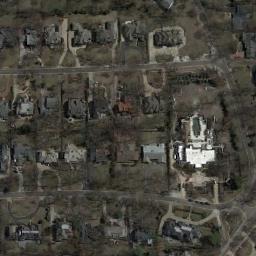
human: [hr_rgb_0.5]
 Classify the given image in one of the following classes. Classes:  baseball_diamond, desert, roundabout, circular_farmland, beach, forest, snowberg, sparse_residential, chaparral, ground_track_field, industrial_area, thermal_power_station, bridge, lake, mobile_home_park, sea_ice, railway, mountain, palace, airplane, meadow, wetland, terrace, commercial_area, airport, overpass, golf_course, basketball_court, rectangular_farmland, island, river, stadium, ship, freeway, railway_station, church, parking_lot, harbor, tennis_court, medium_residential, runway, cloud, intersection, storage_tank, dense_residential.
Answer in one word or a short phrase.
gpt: medium_residential